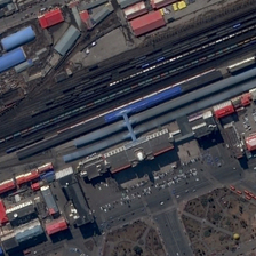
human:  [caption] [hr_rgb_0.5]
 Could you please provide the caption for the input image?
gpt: A lot of running train tracks.

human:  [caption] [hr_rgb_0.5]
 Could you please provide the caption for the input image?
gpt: This railway runs in many places.

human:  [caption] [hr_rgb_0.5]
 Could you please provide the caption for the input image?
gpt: the railway station square, and many people are waiting for the train .

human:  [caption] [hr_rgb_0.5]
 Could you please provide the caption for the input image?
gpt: the railway station square, and many people are waiting for the train .

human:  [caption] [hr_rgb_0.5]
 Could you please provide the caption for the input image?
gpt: A lot of tracks.